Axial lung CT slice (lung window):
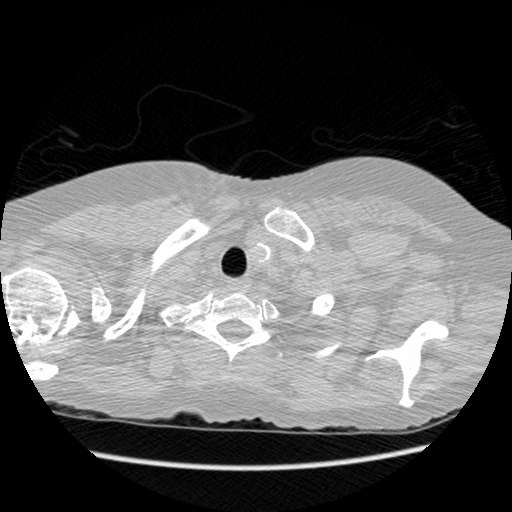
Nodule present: no